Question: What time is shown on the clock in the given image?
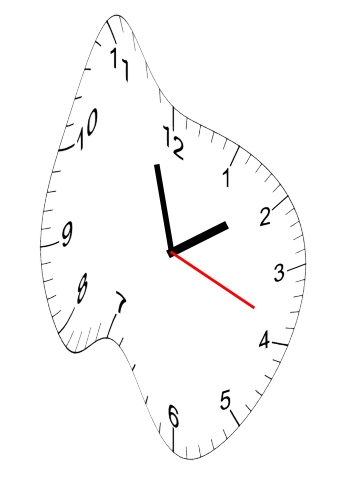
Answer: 01:57:19